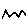
Label: zigzag